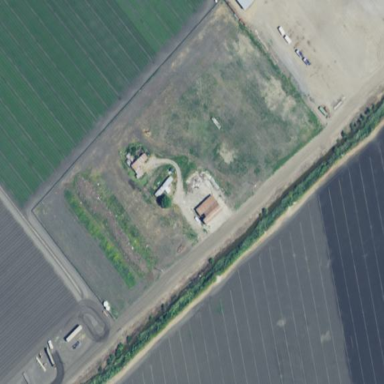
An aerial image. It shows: Farmyard area.